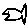
Label: fish